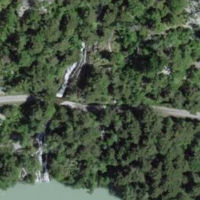
EUNIS habitat code: 48
Species observed at this site:
Spialia sertorius
Stachys recta
Pararge aegeria
Odontites luteus
Tussilago farfara